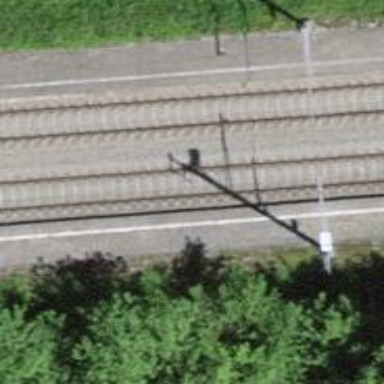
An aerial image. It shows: Railway stop.